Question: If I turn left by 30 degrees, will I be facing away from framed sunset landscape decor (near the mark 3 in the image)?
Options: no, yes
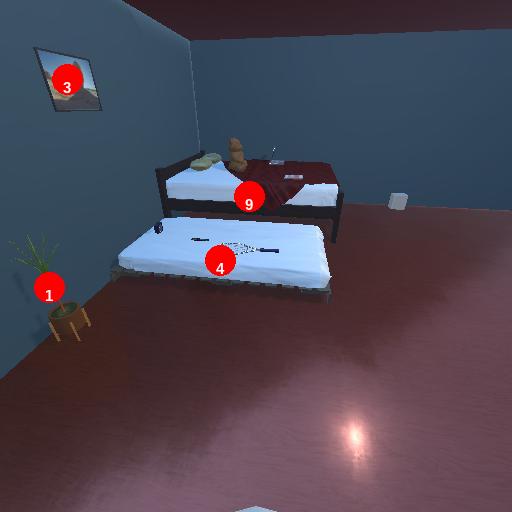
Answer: no